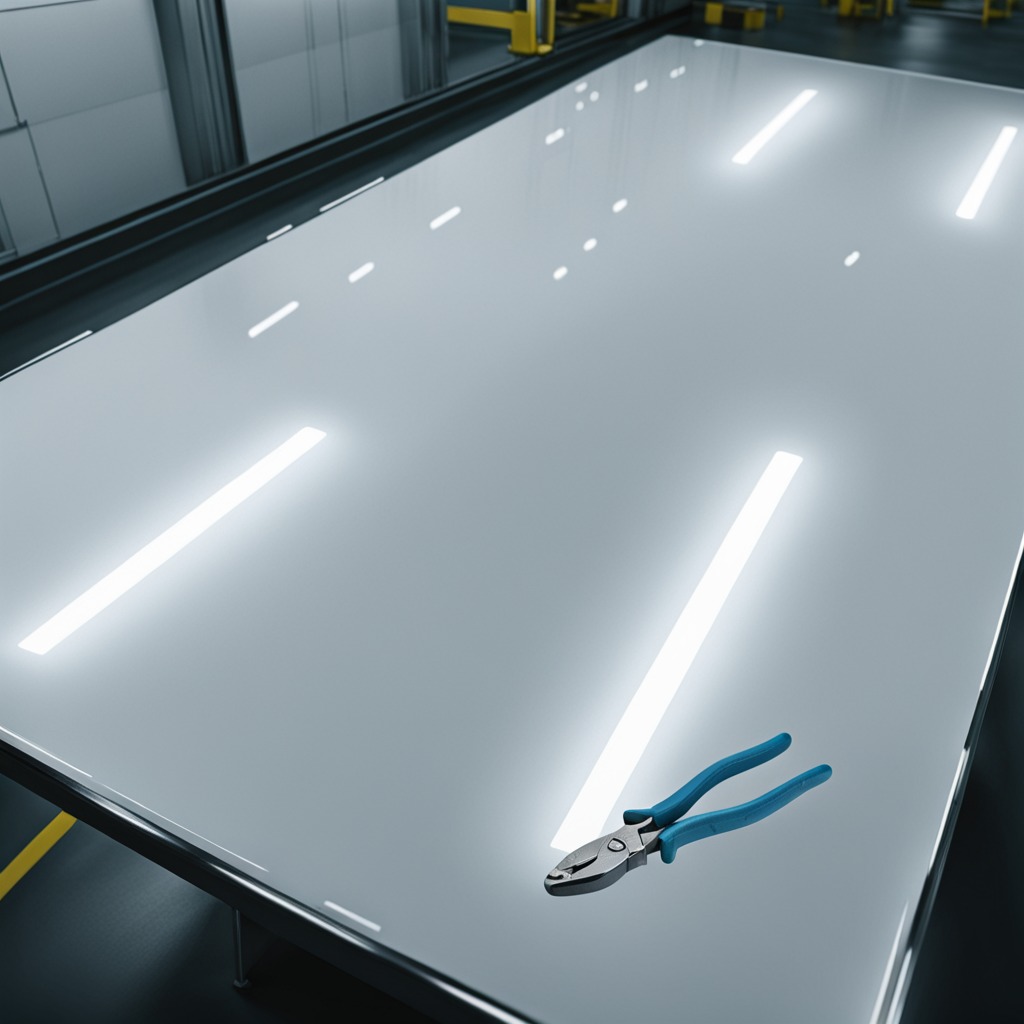
A plier is lying on a high-gloss table in a ship maintenance bay industrial lighting.